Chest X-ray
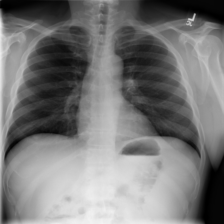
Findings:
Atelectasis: negative
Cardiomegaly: negative
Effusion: negative
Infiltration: negative
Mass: negative
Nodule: negative
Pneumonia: negative
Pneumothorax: negative
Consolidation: negative
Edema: negative
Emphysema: negative
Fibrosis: negative
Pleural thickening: negative
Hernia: negative